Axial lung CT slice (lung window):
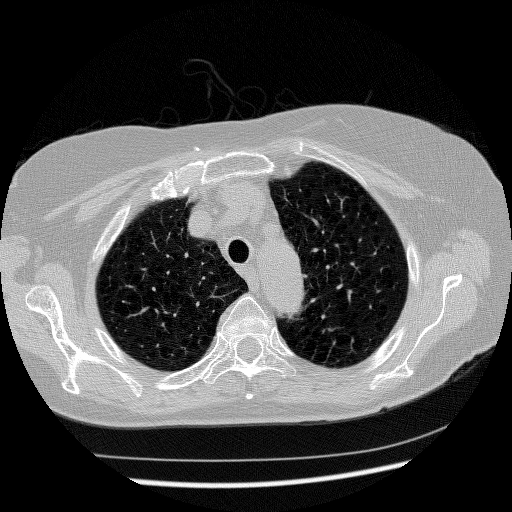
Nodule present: no